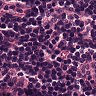
Metastatic tissue present: no